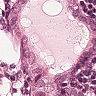
Metastatic tissue present: yes